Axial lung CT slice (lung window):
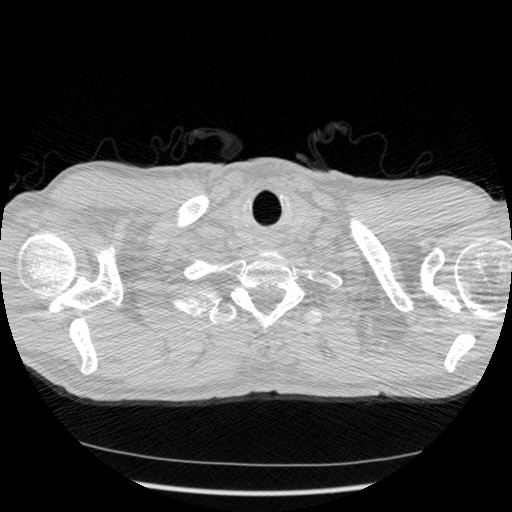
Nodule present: no